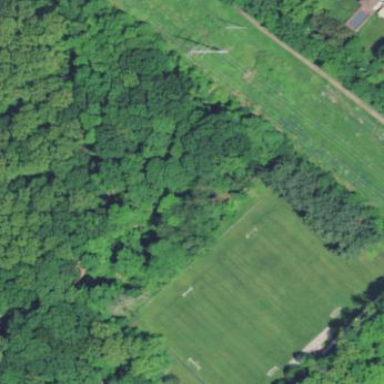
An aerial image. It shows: Soccer pitch with grass surface for leisure land.